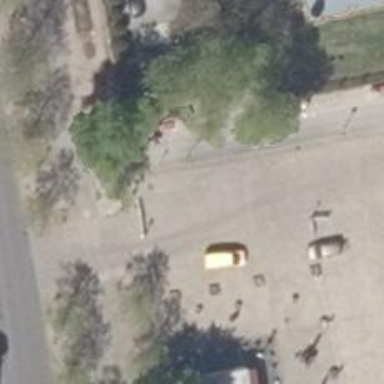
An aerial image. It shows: Taxi stand.